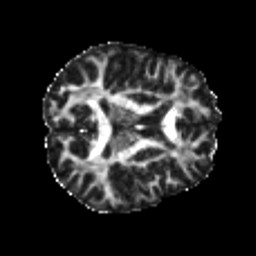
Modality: FA
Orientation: axial
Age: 25
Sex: male
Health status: healthy
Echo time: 0.074 s